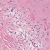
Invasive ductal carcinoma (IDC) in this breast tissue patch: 0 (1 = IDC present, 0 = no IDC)